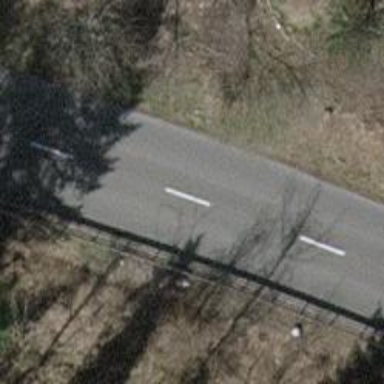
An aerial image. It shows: Secondary road with asphalt surface.